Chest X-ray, AP view. Patient: 51 years old, sex M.
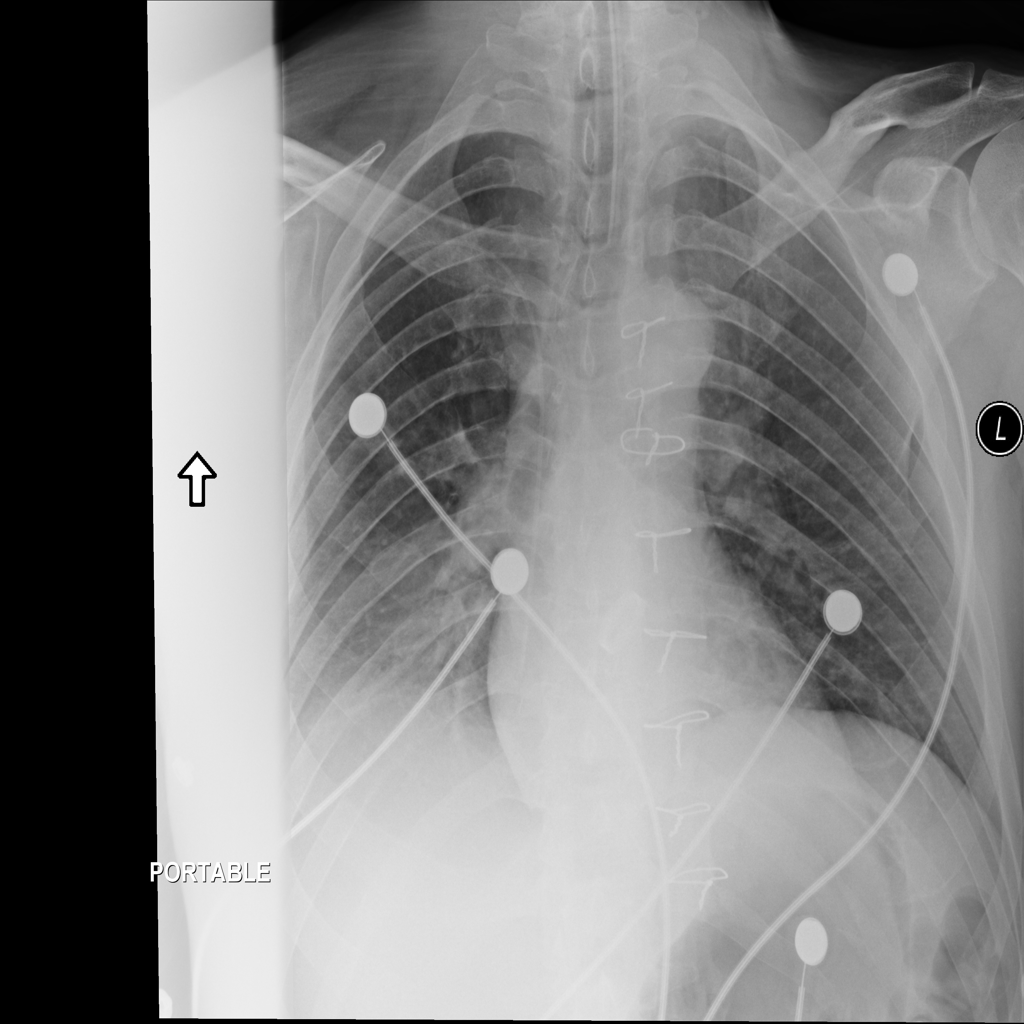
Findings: Effusion